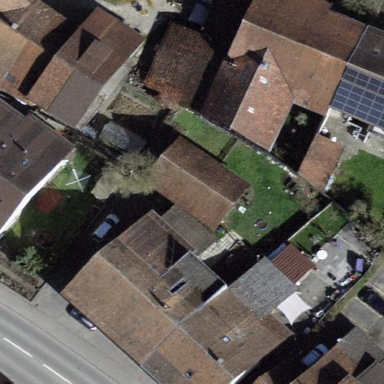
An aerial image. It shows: Terrace building.